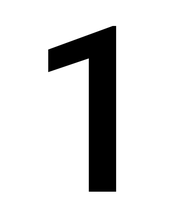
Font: Roboto_Medium